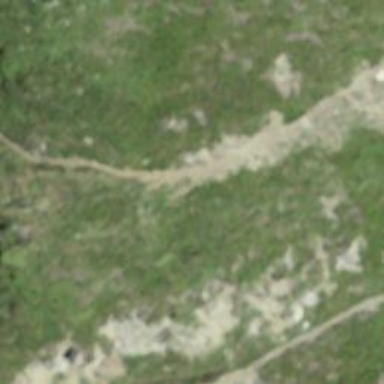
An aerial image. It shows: Path.